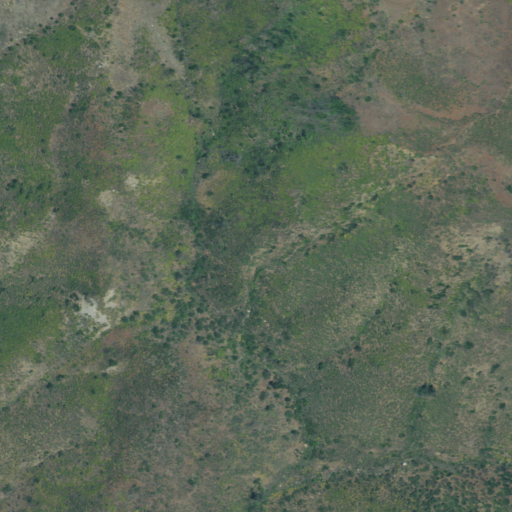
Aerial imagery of plain(s) in California named Hidden Potrero containing grassland, shrub, and open development